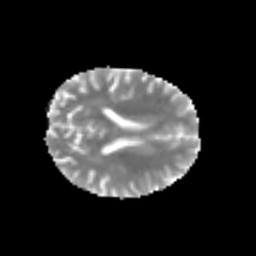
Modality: MD
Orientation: axial
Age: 25
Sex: male
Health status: healthy